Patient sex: M
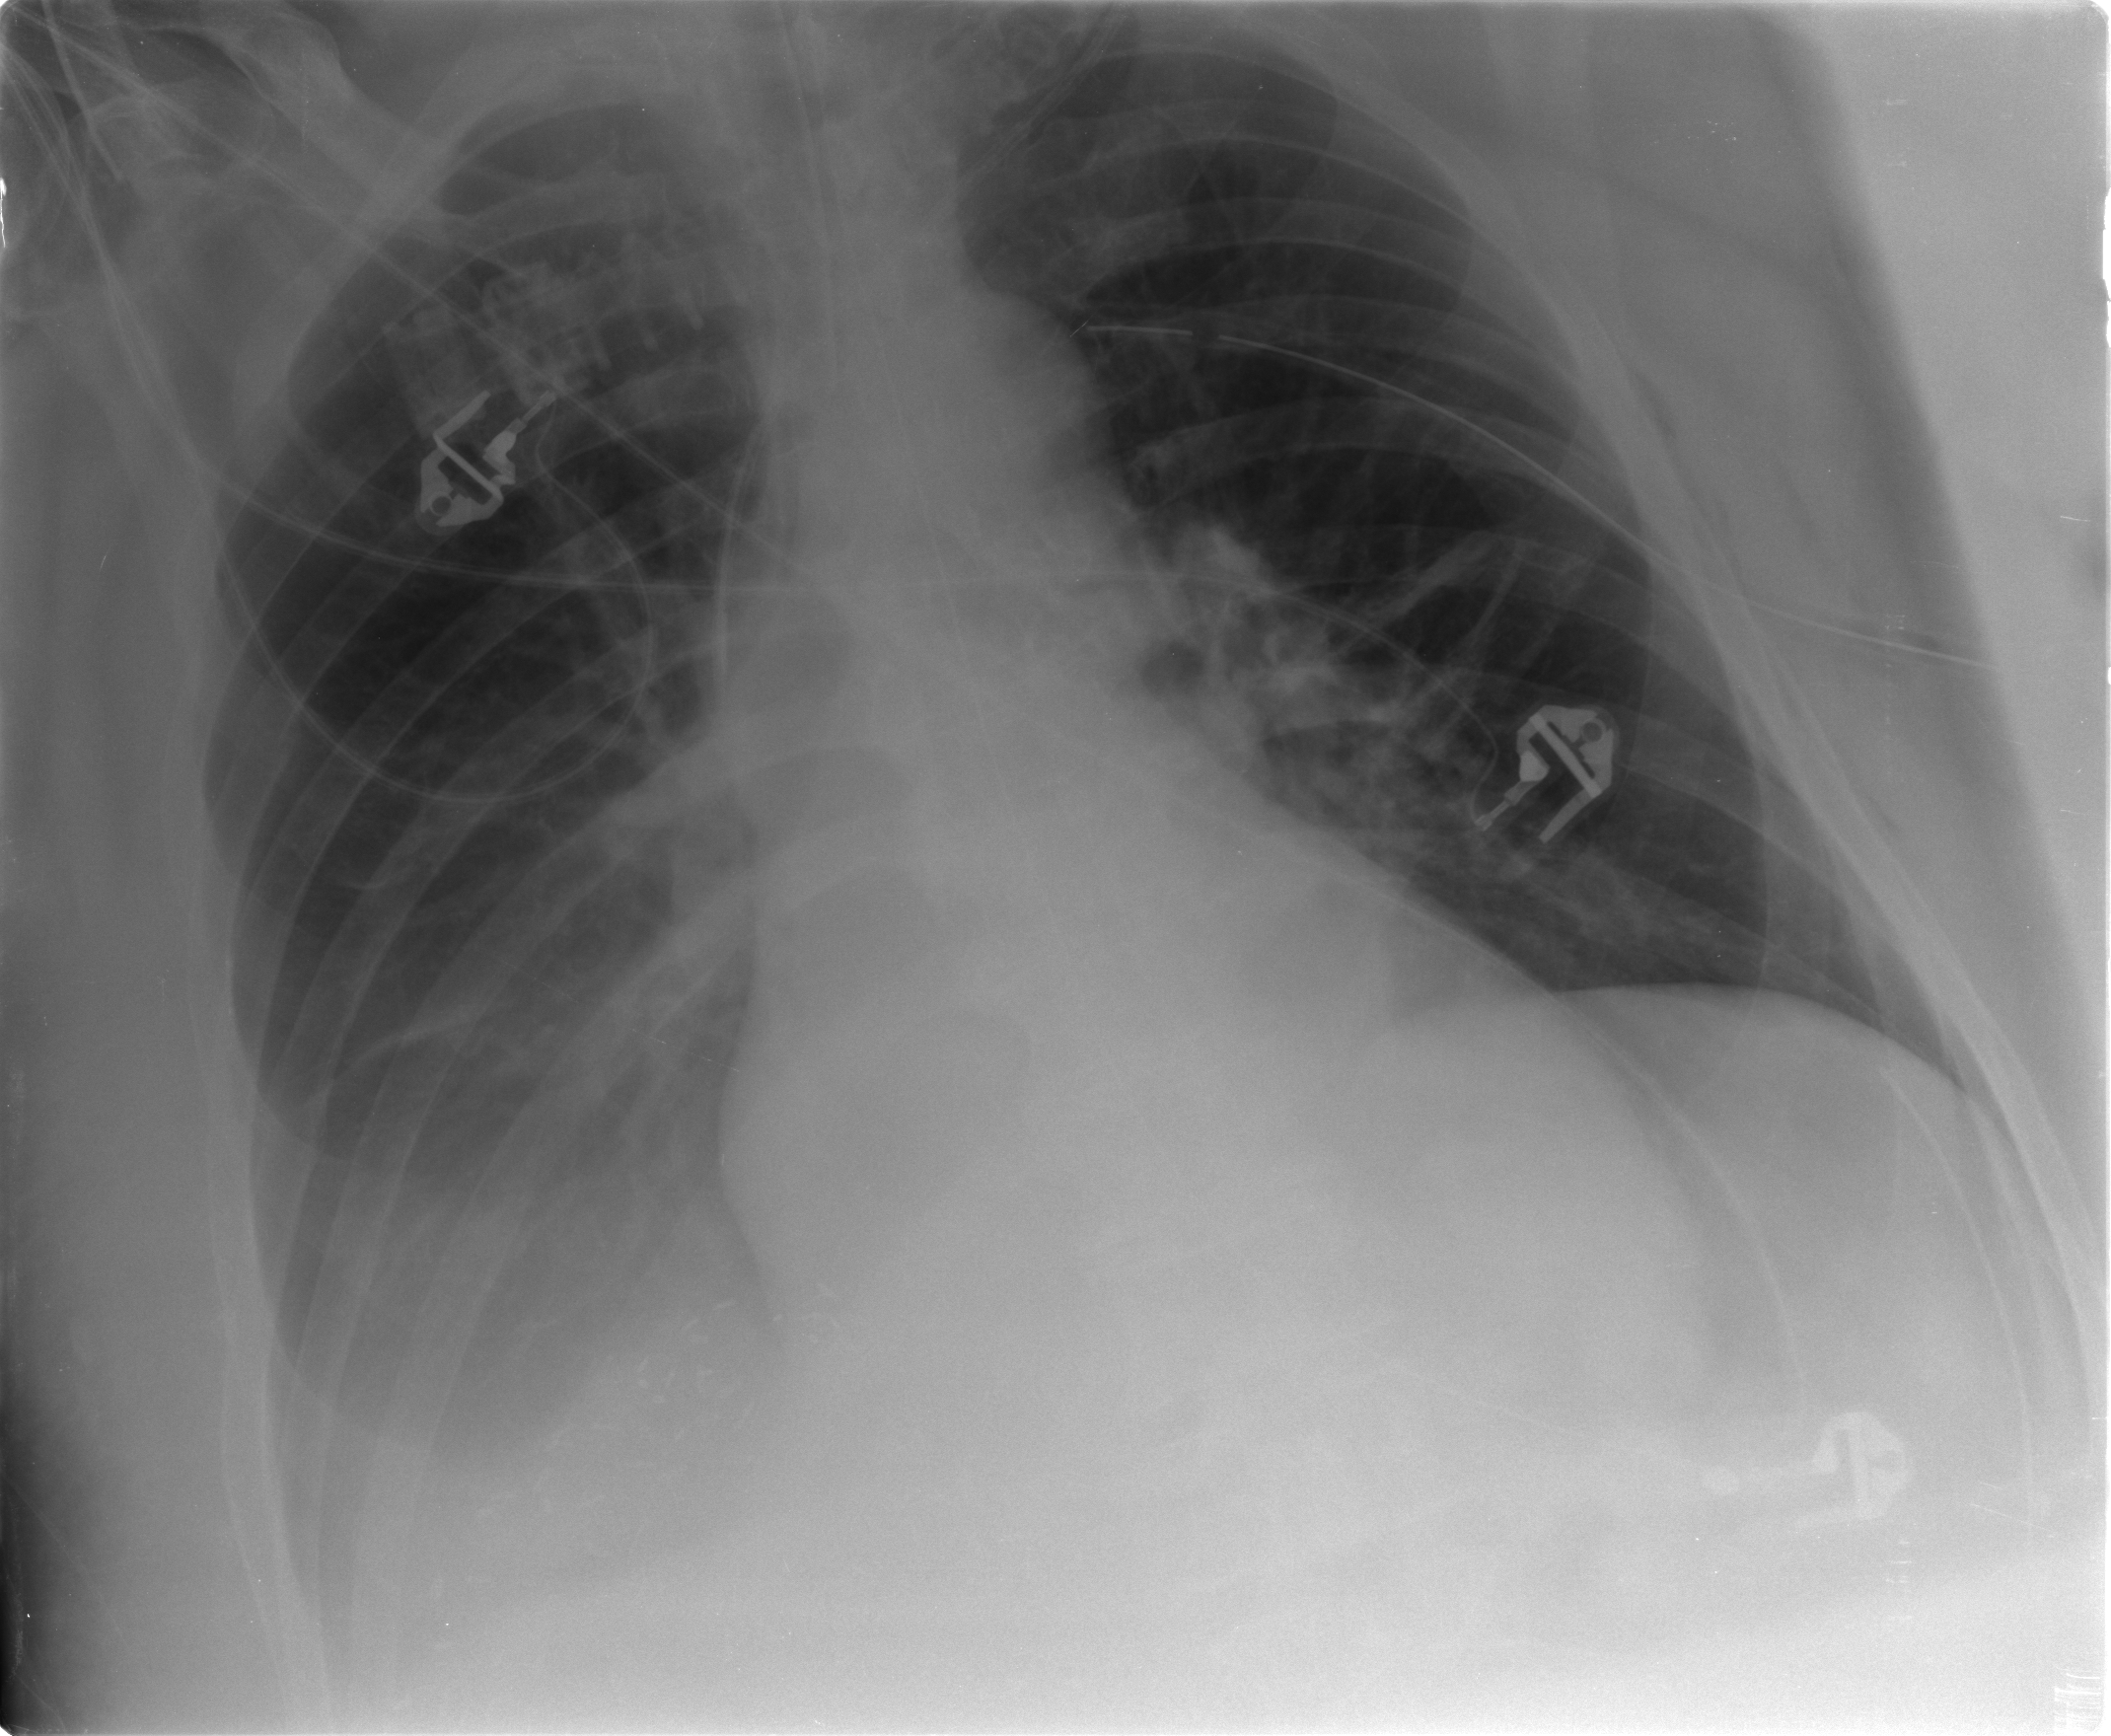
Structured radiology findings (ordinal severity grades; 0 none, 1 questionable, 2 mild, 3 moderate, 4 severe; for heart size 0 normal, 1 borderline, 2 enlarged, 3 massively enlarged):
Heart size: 2
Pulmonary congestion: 1
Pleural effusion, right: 2
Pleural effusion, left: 0
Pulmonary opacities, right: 0
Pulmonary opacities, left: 0
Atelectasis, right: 2
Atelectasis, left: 2